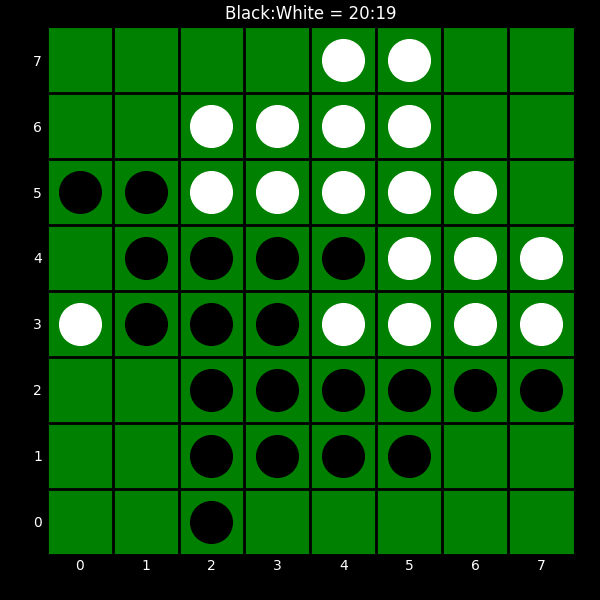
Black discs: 20
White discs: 19